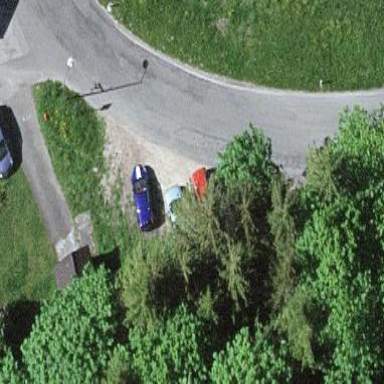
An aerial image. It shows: Parking area with fine gravel surface.